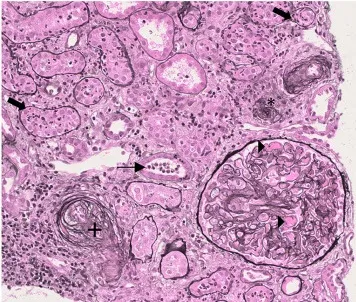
Kidney biopsy findings. (A) Light microscopy analysis: Fibrin within glomerular capillary loops (black triangle). Small inter-lobular artery with intimal mucoid alterations and endothelial cells swelling (+). Arteriolar occlusion (*). Polymorphonuclear infiltration with tubulitis (thick arrows) and granular casts (thin arrow) (Jones methanamine silver staining, x200).
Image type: pathology (h&e)